The plot is a time-scale (wavelet) decomposition of a bearing vibration signal. Diagnose the bearing from this image, choosing from: normal, inner_race, outer_race, ball.
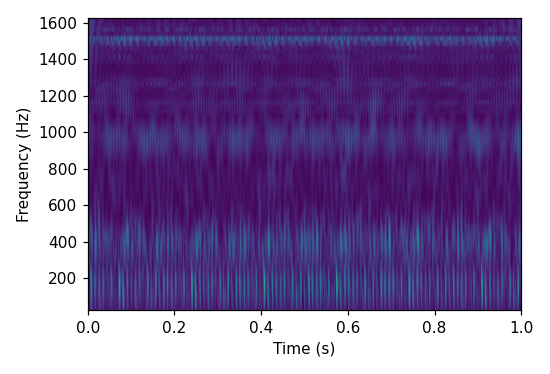
Answer: outer_race